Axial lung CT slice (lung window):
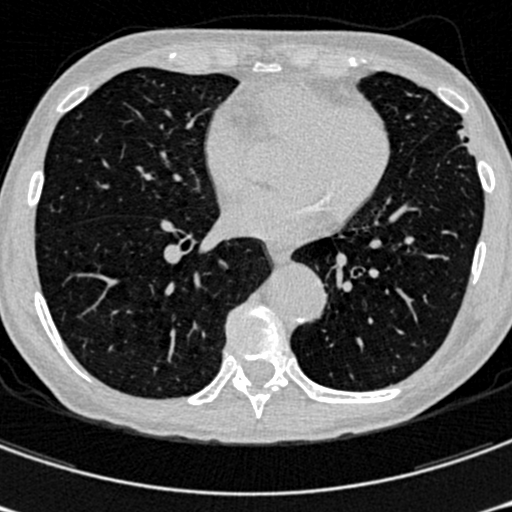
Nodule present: no